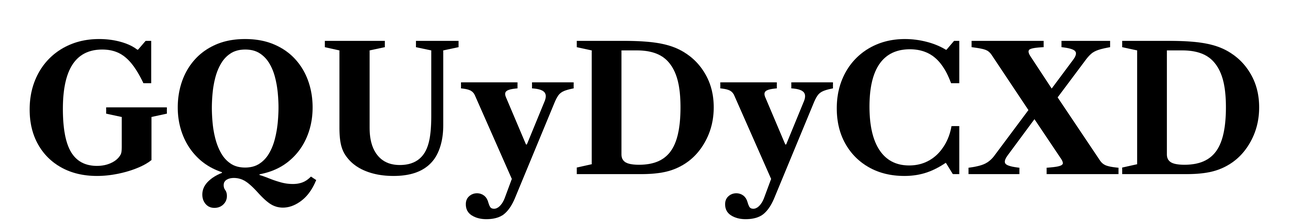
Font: LibreCaslonText_Bold